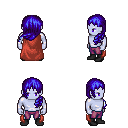
a pixel art fantasy rpg character, male body template, dark elf, purple skin, maroon cape, magenta pants, blue left-swept hairstyle, black shoes, four views (front, back, left, right), 2x2 character sprite sheet, small pixel art, hard edges, no anti-aliasing